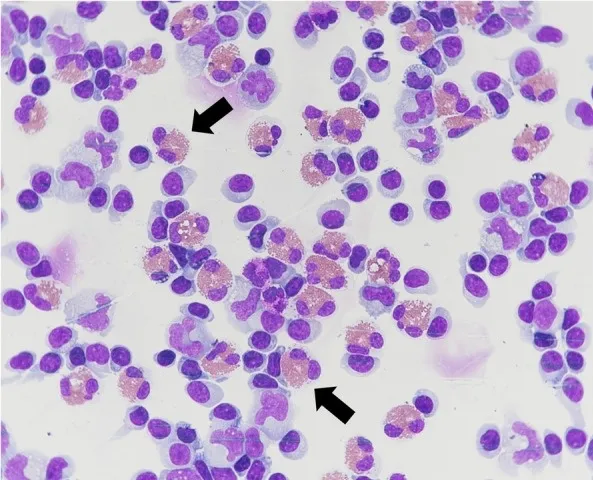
Cerebrospinal fluid smear of our patient. Legend: Pappenheim (May-Grunwald-Giemsa) stain, magnification x 60. Black arrows indicate eosinophil granulocytes with mostly bilobed, occasionally trilobed nucleus and normal eosinophilic granulation.
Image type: pathology (giemsa)